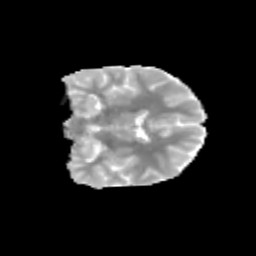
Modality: MD
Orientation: coronal
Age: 13
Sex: female
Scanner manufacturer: siemens
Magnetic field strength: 3 T
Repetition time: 3.8 s
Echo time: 0.07 s